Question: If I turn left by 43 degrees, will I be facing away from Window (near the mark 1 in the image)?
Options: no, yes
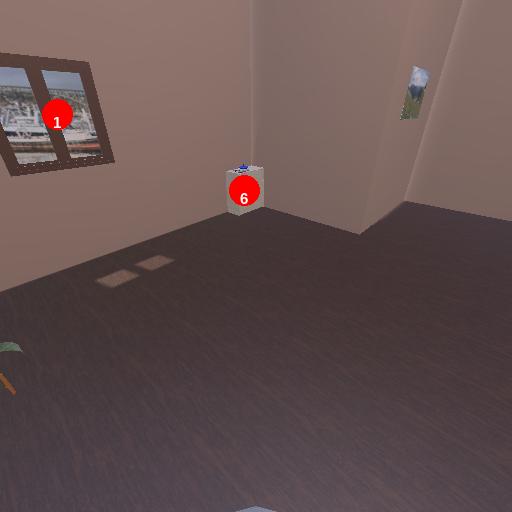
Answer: no